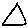
Label: triangle